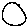
Label: circle